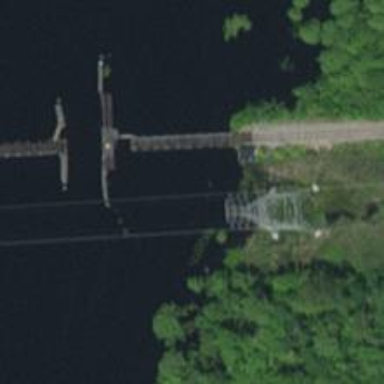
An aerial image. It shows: Swing bridge for railway crossing.